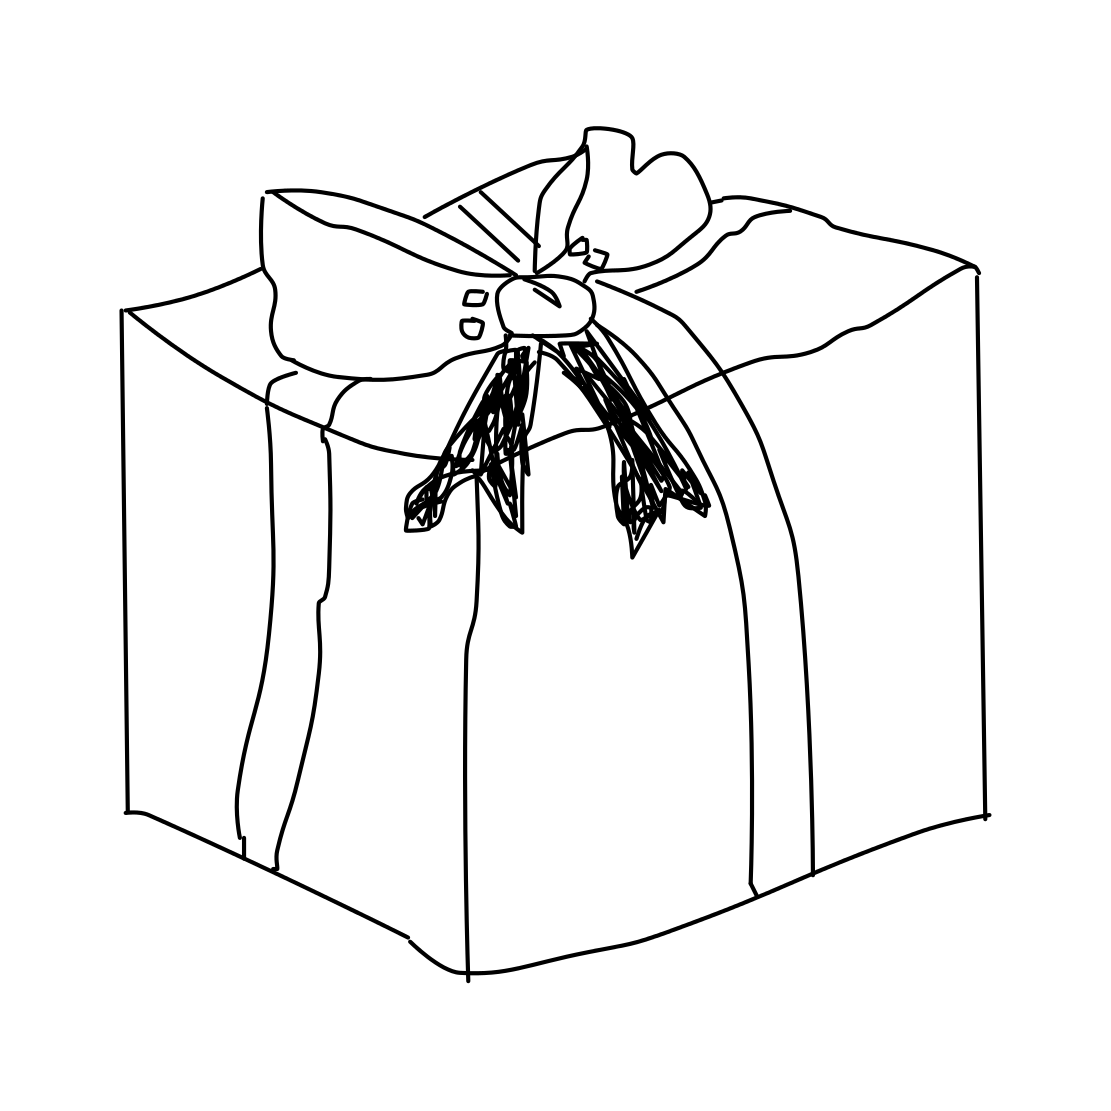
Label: present